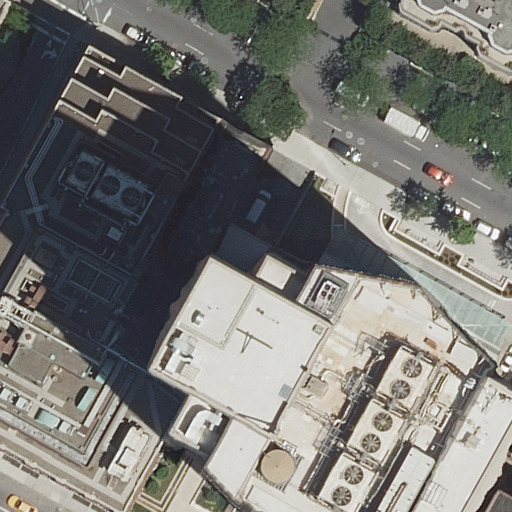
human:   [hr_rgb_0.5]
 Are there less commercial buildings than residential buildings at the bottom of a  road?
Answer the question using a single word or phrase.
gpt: yes

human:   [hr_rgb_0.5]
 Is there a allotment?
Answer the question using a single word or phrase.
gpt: no

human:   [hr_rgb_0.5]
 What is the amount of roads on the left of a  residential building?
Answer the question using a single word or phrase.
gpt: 5

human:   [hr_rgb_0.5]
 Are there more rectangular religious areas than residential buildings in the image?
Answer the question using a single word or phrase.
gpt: no

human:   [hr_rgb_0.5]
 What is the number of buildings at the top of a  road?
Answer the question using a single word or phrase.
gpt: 5

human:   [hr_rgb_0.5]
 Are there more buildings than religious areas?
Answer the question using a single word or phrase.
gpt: yes

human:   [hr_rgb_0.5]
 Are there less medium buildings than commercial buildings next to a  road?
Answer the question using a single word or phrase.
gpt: no

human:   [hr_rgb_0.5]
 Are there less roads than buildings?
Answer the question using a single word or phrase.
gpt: yes

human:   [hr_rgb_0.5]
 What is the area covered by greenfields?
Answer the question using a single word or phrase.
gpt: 0m2

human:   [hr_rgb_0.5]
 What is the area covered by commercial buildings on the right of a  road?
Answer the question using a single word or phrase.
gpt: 0m2

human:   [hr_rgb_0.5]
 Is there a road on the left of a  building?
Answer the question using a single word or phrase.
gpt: yes

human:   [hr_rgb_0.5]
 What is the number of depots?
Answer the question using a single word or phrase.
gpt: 0

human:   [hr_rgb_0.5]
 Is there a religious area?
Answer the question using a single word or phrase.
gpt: no

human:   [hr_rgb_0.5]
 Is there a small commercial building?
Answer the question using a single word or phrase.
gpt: no

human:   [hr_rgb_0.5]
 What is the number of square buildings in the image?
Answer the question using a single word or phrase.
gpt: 0

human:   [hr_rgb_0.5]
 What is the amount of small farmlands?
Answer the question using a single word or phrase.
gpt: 0

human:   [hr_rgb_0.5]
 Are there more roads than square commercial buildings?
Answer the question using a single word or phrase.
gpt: yes

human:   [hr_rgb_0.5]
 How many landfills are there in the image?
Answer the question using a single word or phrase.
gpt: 0

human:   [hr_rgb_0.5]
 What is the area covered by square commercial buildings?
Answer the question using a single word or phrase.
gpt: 0m2

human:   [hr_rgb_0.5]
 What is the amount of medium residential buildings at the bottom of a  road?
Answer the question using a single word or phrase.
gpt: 1

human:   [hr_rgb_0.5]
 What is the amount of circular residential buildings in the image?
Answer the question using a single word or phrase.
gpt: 0

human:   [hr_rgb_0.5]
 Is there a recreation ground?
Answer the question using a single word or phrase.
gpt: no

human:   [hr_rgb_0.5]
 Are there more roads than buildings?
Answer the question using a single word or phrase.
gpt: no

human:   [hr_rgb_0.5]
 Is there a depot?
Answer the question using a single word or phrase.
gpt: no

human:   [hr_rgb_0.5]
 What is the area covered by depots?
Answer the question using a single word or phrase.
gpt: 0m2

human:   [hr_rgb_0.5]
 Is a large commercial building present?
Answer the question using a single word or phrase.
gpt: no

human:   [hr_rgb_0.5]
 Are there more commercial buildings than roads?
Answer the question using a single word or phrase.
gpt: no

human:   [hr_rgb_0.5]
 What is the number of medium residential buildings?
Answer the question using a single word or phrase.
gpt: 1

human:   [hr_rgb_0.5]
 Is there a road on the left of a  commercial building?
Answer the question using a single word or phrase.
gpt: no

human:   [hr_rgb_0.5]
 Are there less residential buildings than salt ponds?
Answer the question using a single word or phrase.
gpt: no

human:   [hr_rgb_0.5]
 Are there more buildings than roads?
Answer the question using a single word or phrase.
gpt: yes

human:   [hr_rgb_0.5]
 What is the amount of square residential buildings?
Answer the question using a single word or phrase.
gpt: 0

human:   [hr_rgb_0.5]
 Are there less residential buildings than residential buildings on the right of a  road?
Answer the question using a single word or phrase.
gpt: no

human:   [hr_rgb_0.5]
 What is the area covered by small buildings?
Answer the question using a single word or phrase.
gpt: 35m2

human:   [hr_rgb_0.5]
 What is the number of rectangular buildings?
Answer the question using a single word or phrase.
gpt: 3

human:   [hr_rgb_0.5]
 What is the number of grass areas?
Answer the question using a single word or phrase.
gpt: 0